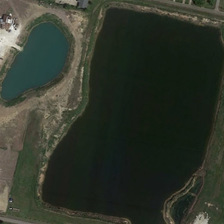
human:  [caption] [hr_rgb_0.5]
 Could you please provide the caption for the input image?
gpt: an almost rectangular black pond is next to a blue small pond .

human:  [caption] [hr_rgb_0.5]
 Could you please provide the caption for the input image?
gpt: an almost rectangular black pond is next to a blue small pond .

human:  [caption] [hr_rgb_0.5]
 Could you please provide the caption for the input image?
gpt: an almost rectangular black pond is next to a blue small pond .

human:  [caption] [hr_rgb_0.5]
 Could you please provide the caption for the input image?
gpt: an almost rectangular black pond is next to a blue small pond .

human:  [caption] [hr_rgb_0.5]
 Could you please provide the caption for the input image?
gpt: an almost rectangular black pond is next to a blue small pond .